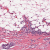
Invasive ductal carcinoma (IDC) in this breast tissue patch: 1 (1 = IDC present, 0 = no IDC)